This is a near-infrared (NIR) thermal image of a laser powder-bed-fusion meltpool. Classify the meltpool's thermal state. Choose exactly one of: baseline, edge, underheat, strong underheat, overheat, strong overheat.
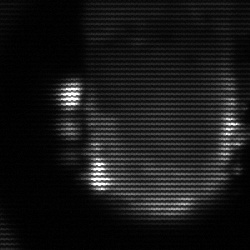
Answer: baseline